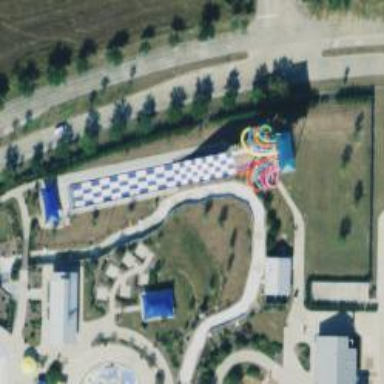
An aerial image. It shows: Water slide attraction.